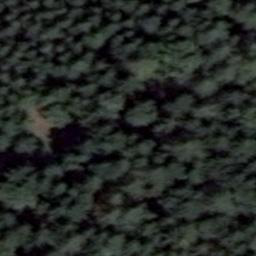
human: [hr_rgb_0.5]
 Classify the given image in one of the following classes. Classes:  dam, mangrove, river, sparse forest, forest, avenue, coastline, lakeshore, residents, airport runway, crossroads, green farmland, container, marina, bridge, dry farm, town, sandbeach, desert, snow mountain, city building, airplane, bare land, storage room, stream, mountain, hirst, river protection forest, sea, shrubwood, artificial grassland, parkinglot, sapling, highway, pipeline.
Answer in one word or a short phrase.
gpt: forest